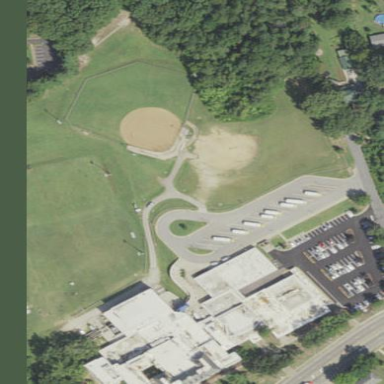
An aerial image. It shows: School.